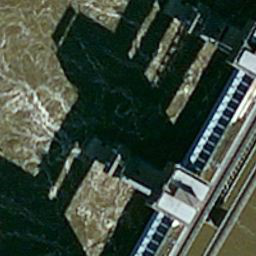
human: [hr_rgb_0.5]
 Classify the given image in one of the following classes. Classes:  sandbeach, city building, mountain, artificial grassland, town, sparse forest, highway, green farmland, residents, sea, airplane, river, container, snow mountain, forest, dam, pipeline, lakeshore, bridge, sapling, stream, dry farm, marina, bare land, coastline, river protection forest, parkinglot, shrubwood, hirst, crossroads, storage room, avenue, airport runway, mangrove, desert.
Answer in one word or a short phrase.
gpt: dam